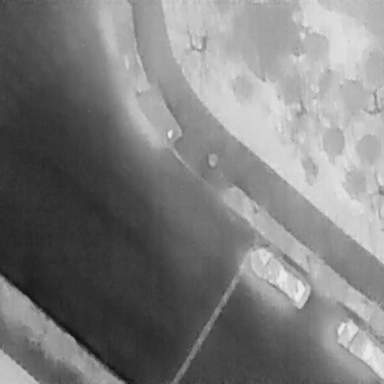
There are two Cars in the infrared image.